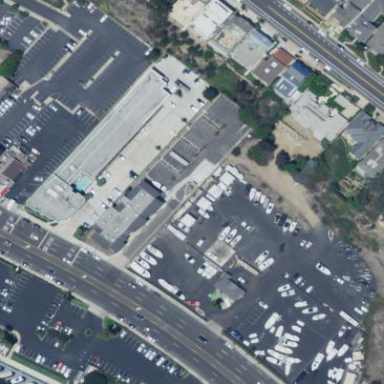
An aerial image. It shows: Shop that offers boat repair services and sells boats.